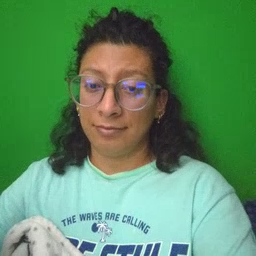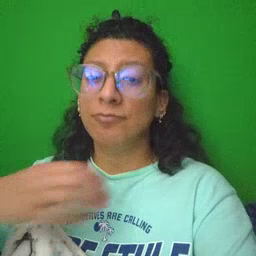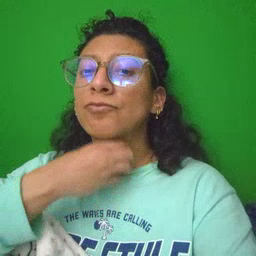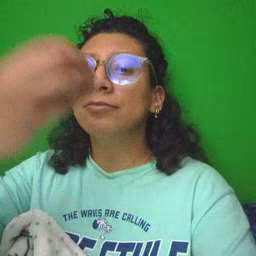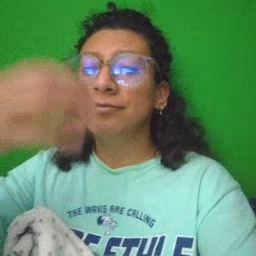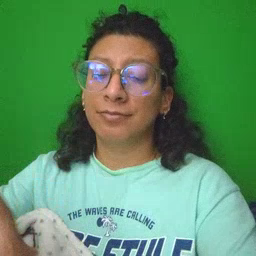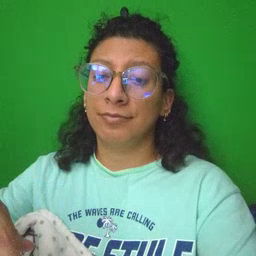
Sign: giraffe